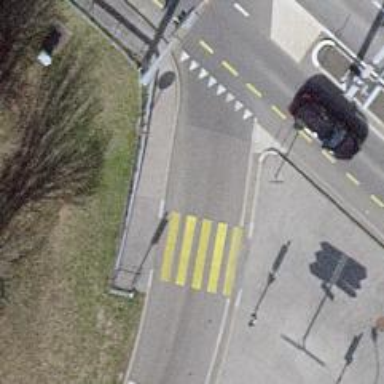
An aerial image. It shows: Road crossing with traffic signals.